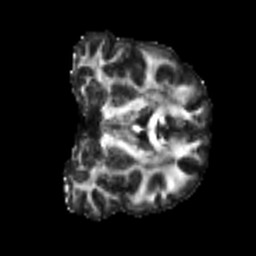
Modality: FA
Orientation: coronal
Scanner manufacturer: siemens
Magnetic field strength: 3 T
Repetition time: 4 s
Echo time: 0.0594 s